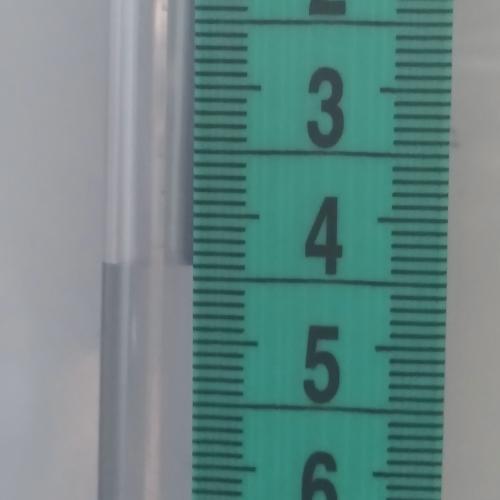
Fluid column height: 4.4 cm